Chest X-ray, PA view. Patient: 62 years old, sex F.
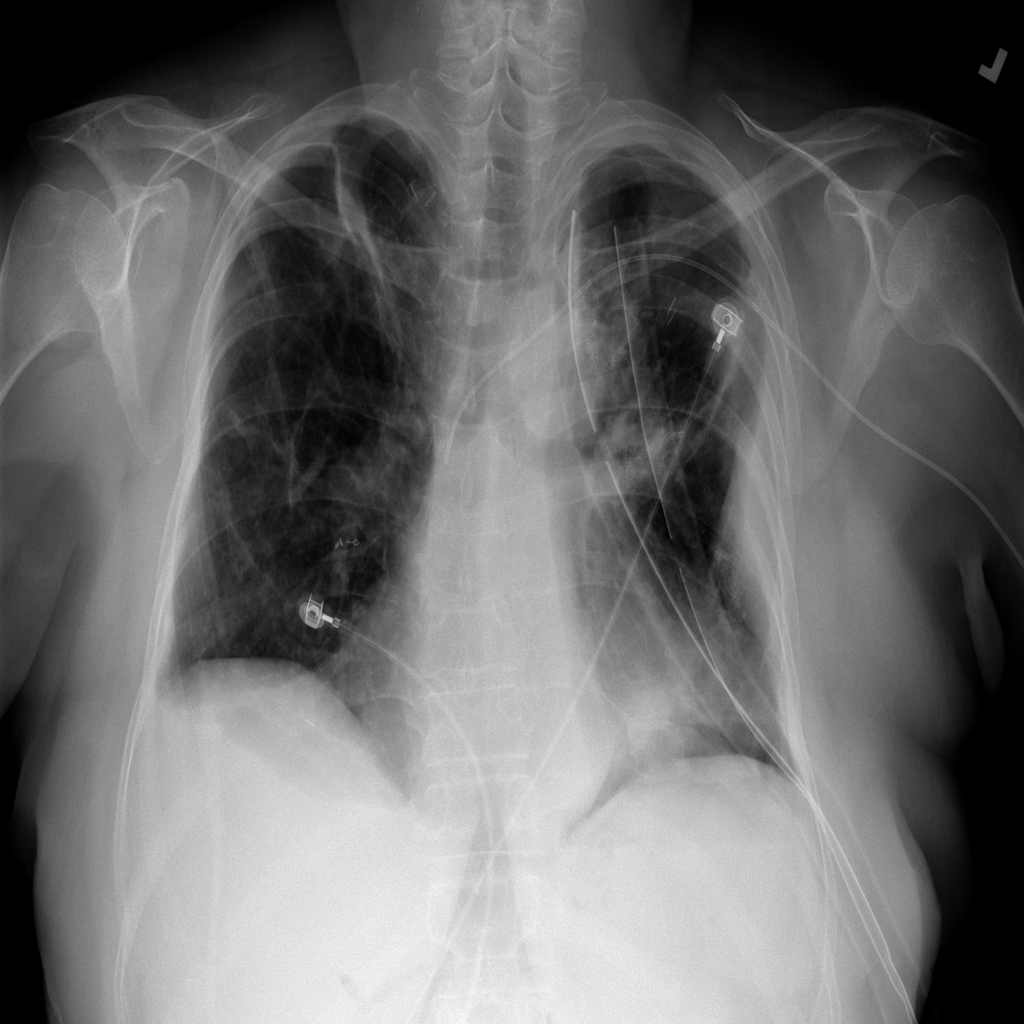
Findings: Atelectasis, Pneumothorax